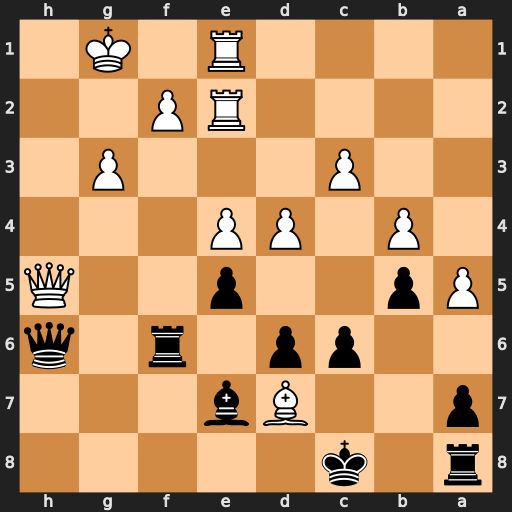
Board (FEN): r1k5/p2Bb3/2pp1r1q/Pp2p2Q/1P1PP3/2P3P1/4RP2/4R1K1
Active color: b
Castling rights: -
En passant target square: -
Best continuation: Kxd7 Qxh6 Rxh6